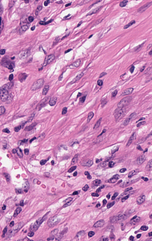
Tumor epithelial tissue: no
Tumor-associated stroma tissue: yes
Normal tissue: no